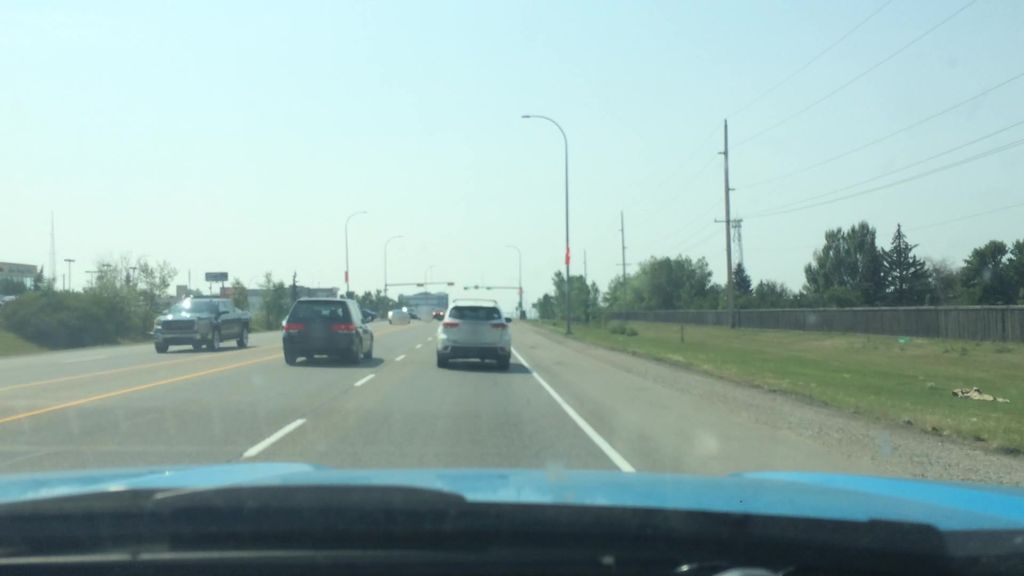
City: calgary